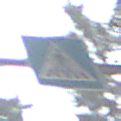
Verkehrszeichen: FussgaengerueberwegLinks
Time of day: Midday
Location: Outdoor (Nature)
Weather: Overcast
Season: NotSpecified
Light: Natural